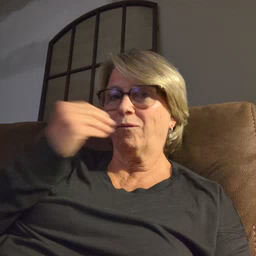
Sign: wolf